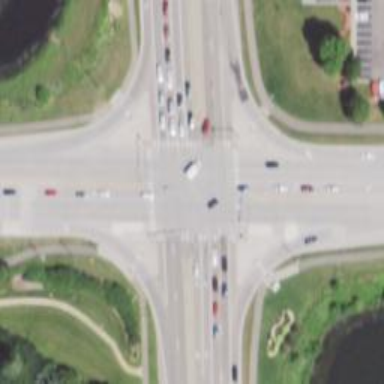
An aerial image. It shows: Marked crossing with zebra markings.